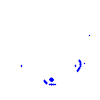
Particle: proton